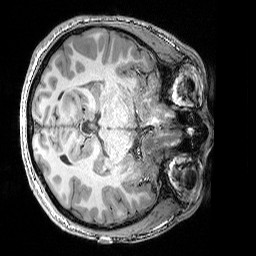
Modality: T1w
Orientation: axial
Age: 18
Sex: male
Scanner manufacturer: siemens
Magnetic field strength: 3 T
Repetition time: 2.25 s
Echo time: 0.00418 s